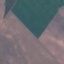
Land use / land cover: AnnualCrop